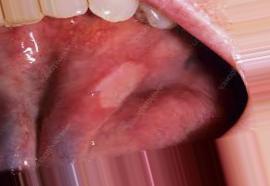
Condition: Mouth Ulcer